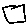
Label: square